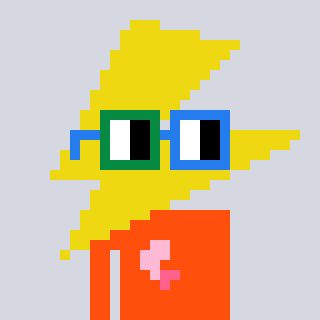
a pixel art character with square green and blue glasses, a lightning bolt-shaped head and a orange-colored body on a cool background